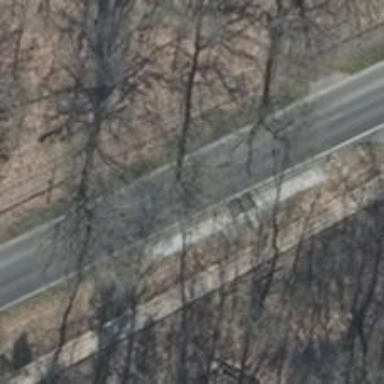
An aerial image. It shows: Secondary road with asphalt surface.